Question: I am trying to implement simple button click event but code errors out at compile time.
Here is the complete code:
'''
public class MainActivity extends Activity{
Button button1;
@Override
protected void onCreate(Bundle savedInstanceState) {
super.onCreate(savedInstanceState);
setContentView(R.layout.activity_main);
button1 = (Button) findViewById(R.id.button1);
addListenerOnButton();
}
@Override
public boolean onCreateOptionsMenu(Menu menu) {
// Inflate the menu; this adds items to the action bar if it is present.
getMenuInflater().inflate(R.menu.activity_main, menu);
return true;
}
public void addListenerOnButton() {
button1 = (Button) findViewById(R.id.button1);
button1.setOnClickListener(new OnClickListener() {
public void onClick(View arg0) {
}
});
}
}
'''
The compiler gives error in 'addListenerOnButton' method which is as follows:

Please help.
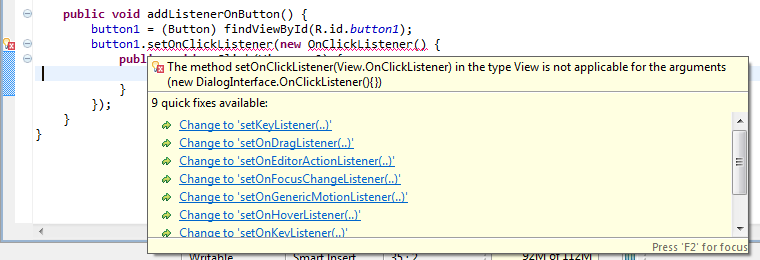
Answer: Your are creating a DialogInterface.OnClickListener when the method expects a View.OnClickListener.
Try:
'''
public void addListenerOnButton() {
button1 = (Button) findViewById(R.id.button1);
button1.setOnClickListener(new View.OnClickListener() {
public void onClick(View arg0) {
}
});
}
'''